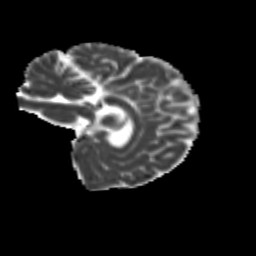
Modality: MD
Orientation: sagittal
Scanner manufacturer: siemens
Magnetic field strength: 3 T
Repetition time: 9.2 s
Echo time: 0.084 s